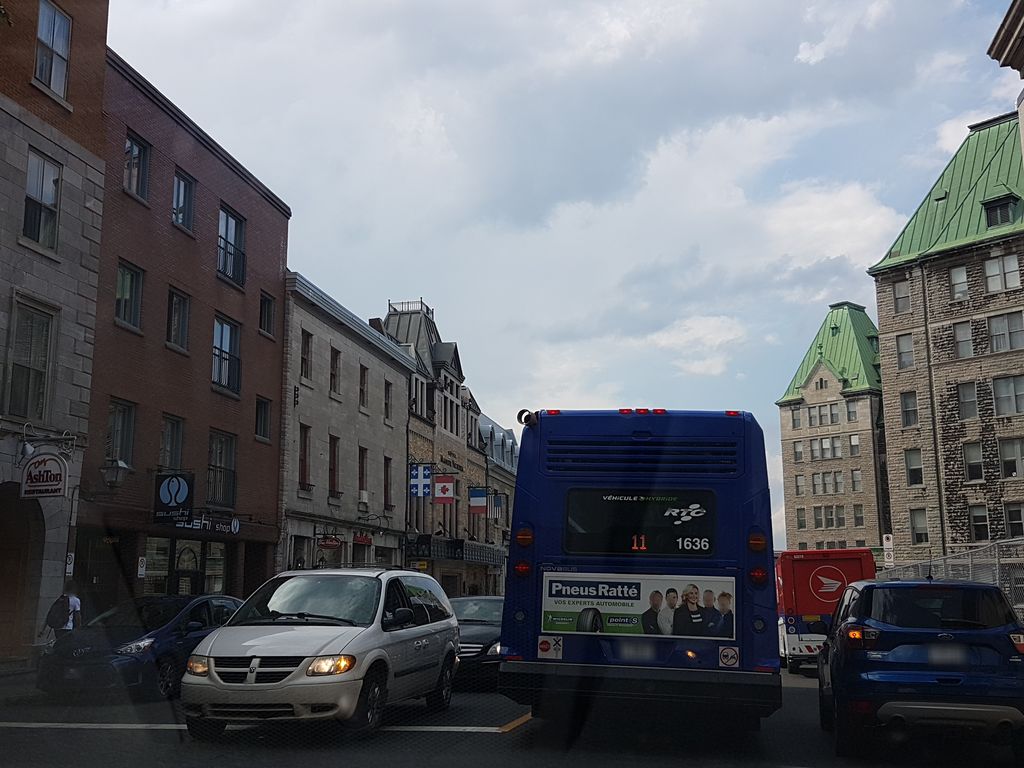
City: quebec_city